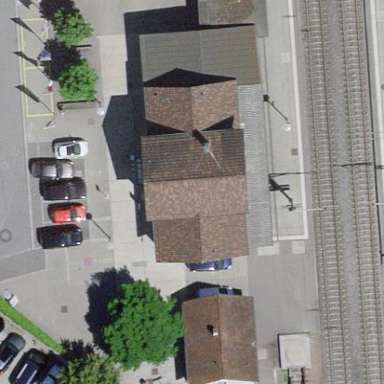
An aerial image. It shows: Train station building.